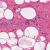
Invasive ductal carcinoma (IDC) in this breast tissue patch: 0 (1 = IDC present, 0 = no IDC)